Question: Hi so I have created JQuery DataTables that looks like this:

So my question is how to remove that too much padding in the "PICTURE" column?
This is how I initialize the table:
'''
$('#violators_tbl').DataTable({
"aoColumnDefs": [
{ "bSortable": false, "aTargets": [ 2,3 ] },
{ "sWidth": "20%", "aTargets": [ 0 ] },
{ "sWidth": "35%", "aTargets": [ 1 ] },
{ "sWidth": "30%", "aTargets": [ 2 ] },
{ "sWidth": "15%", "aTargets": [ 3 ] },
],
});
'''
This is how I add rows to the table:
'''
function update_table(violator){
var img_str1 = '<img class="obj-pic" src="' + Main.Vars.base_path + violator.front_temp_file_path + '">';
var img_str2 = '<img style="margin-left: 10px;" class="obj-pic" src="' + Main.Vars.base_path + violator.rear_temp_file_path + '">';
var img_str3 = '<img style="margin-left: 10px;" class="obj-pic" src="' + Main.Vars.base_path + violator.right_temp_file_path + '">';
var img_str4 = '<img style="margin-left: 10px;" class="obj-pic" src="' + Main.Vars.base_path + violator.left_temp_file_path + '">';
violators_table.dataTable().fnAddData([
violator.violator_id,
violator.get_full_name(),
'Under Construction',
img_str1 + img_str2 + img_str3 + img_str4,
]);
}
'''
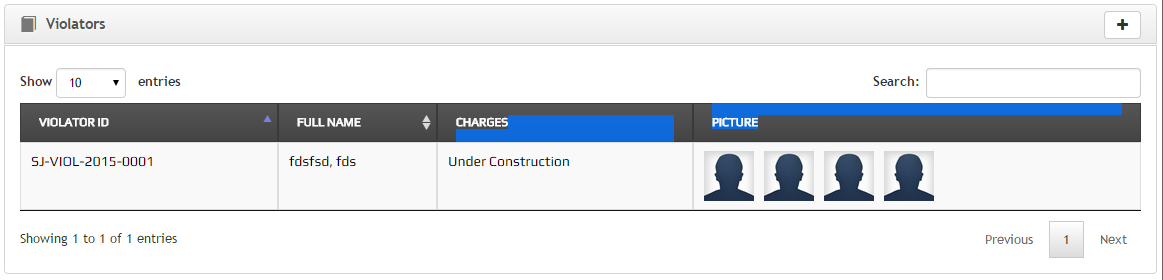
Answer: Easier way would be to add the 'sClass' option which adds a class to the designated columns. Thereafter, you can style your 'my_class' according to your needs. This way, only the specific table instance is affected and not the others in your application.
'''
$('#violators_tbl').dataTable({
"aoColumnDefs": [
{ "sClass": "my_class", "aTargets": [ 0 ] }
]
} );
'''